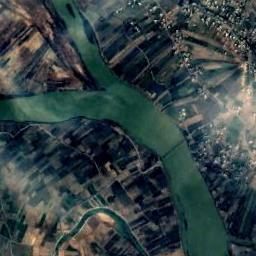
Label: river